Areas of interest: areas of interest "Qujiang New District Disease Prevention and Control Center"
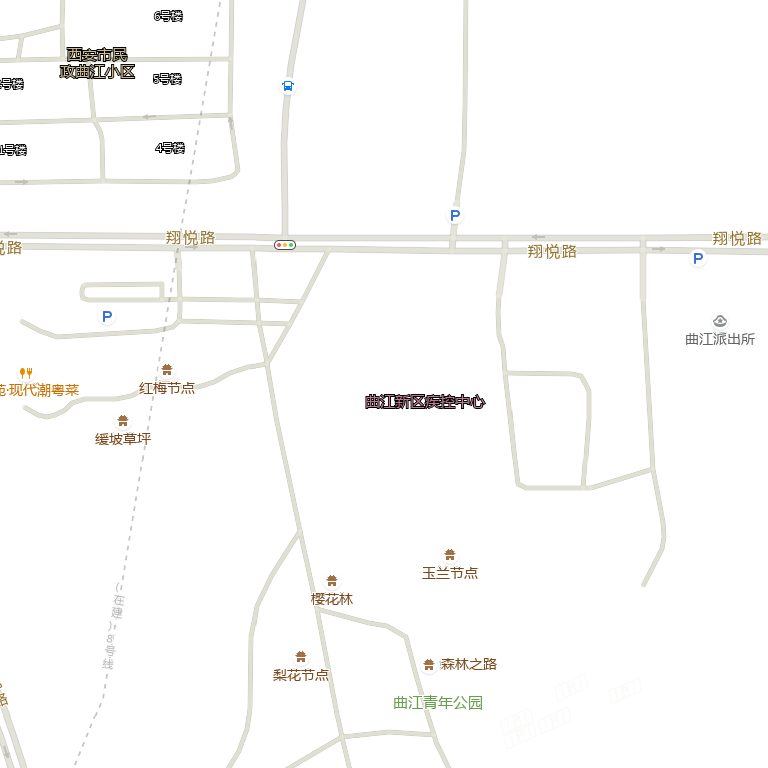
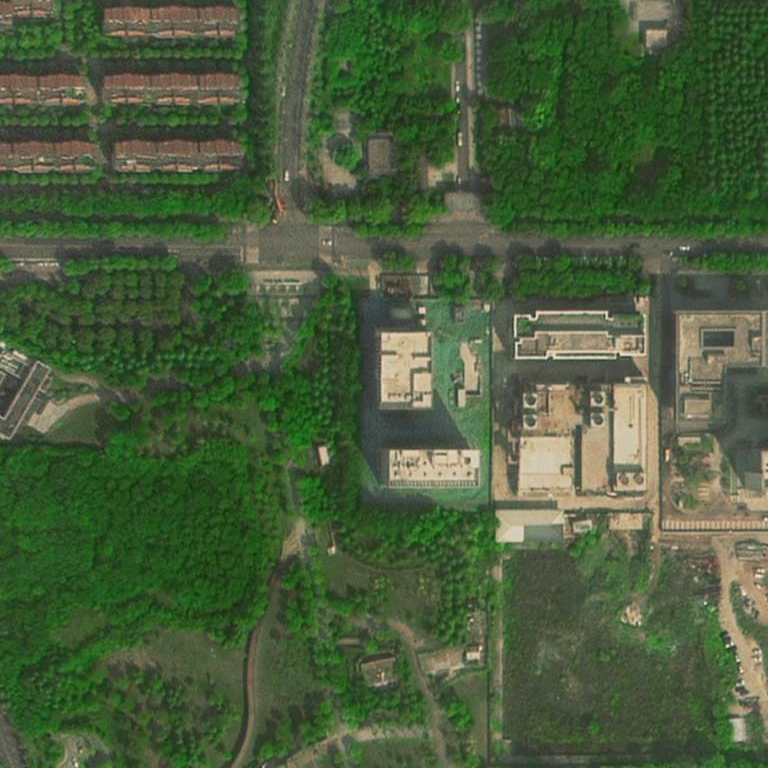